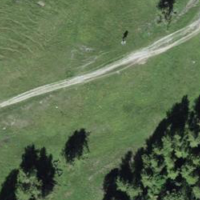
EUNIS habitat code: 26
Species observed at this site:
Caltha palustris